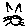
Label: cat